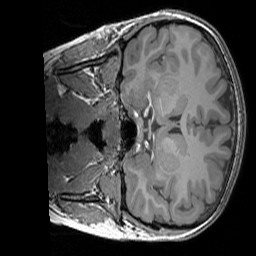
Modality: T1w
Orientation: coronal
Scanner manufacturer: siemens
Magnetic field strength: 3 T
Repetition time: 1.83 s
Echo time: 0.00303 s